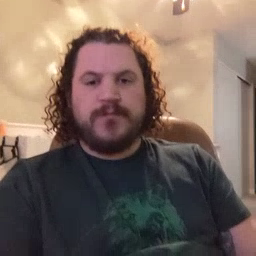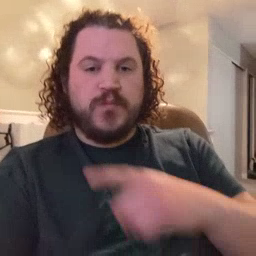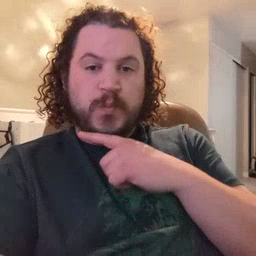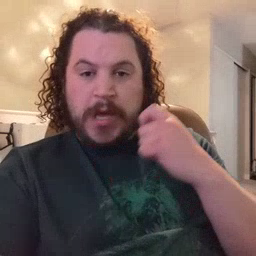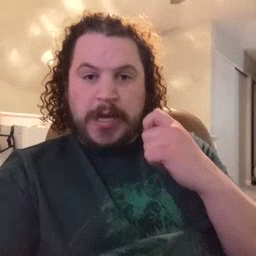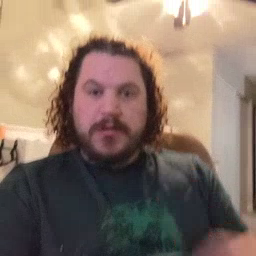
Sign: dry